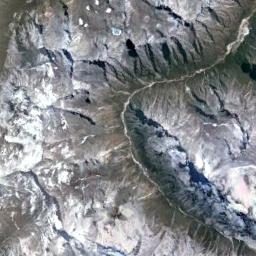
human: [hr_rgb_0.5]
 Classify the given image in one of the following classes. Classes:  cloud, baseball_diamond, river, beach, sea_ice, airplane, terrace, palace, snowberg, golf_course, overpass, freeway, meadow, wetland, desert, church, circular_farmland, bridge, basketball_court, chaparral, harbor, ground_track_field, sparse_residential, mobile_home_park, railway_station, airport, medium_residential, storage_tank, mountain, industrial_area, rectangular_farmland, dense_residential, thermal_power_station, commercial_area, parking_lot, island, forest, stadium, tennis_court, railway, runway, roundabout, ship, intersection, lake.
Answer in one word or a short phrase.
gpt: snowberg